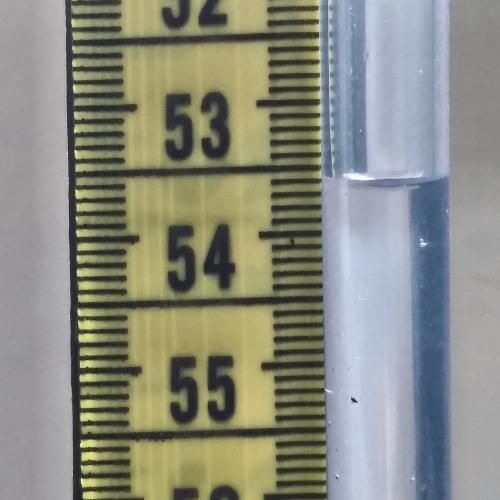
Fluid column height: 53.6 cm